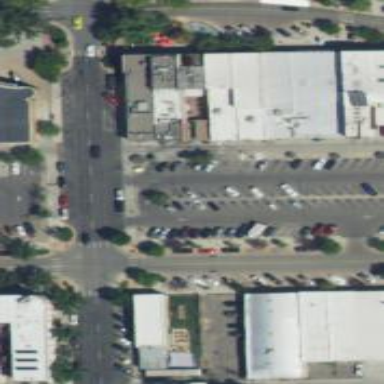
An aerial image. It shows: Parking space is available.